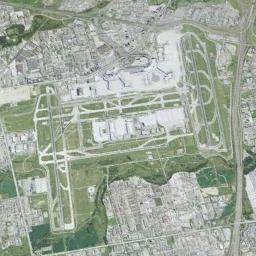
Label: airport